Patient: sex M, age 85
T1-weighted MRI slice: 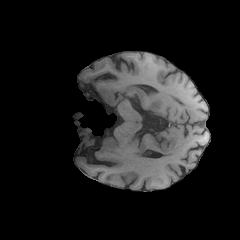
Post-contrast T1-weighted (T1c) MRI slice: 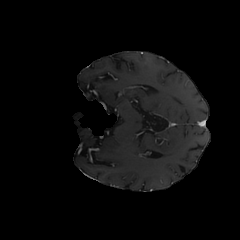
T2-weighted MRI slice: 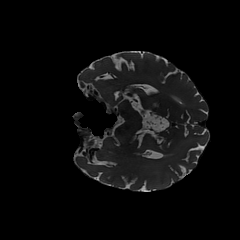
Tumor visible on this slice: no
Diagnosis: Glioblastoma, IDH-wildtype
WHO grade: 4